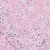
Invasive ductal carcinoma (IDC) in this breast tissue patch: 1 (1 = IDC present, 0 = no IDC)